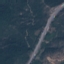
Land use / land cover: Highway